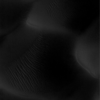
Label: not_dusty